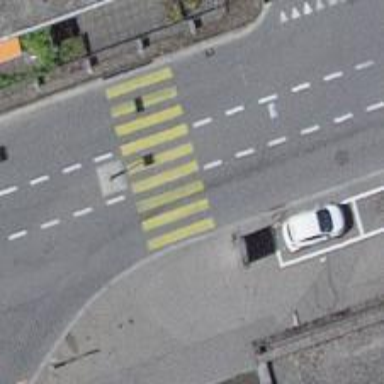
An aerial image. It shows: Uncontrolled zebra crossing with zebra markings.